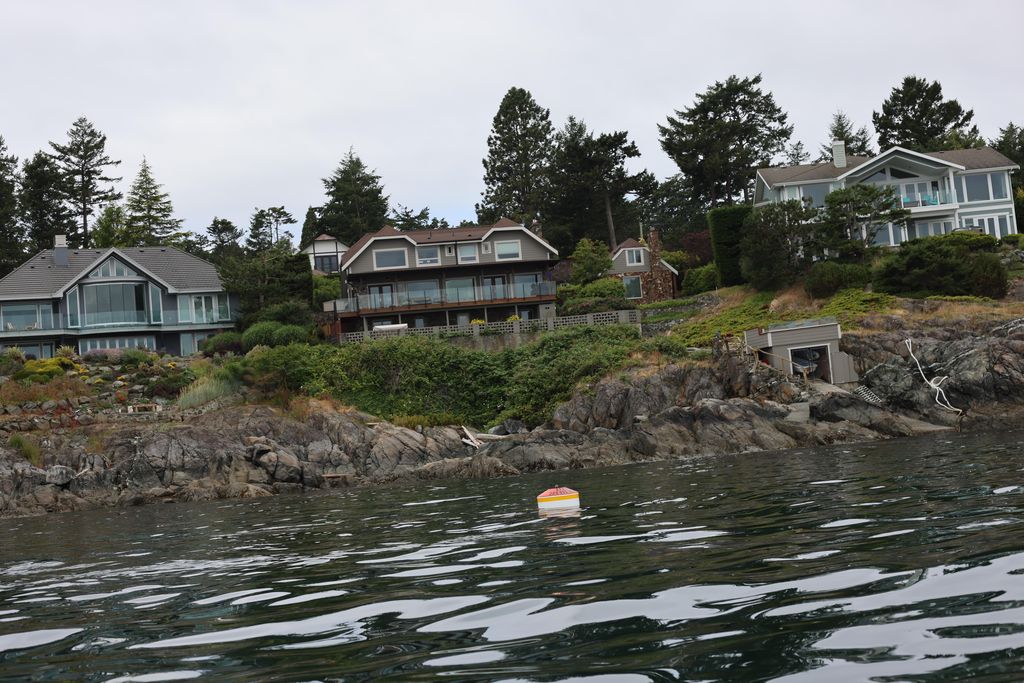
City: victoria